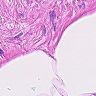
Metastatic tissue present: no